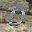
Label: 0